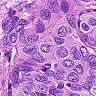
Metastatic tissue present: yes